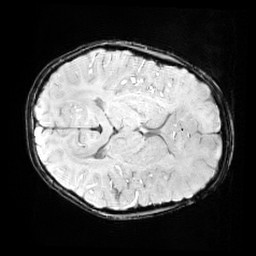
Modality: SWI
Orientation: axial
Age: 10
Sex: male
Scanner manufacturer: siemens
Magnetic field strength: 3 T
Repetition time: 0.027 s
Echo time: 0.02 s